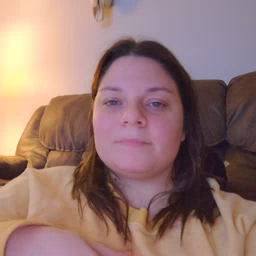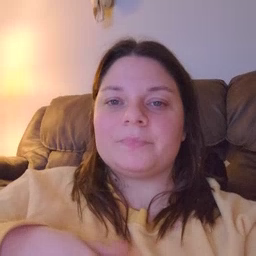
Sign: why